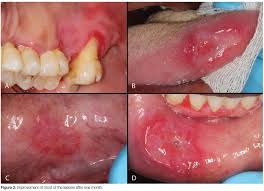
Condition: Mouth Ulcer